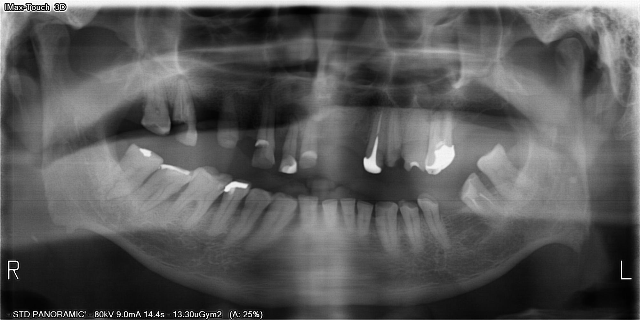
adult